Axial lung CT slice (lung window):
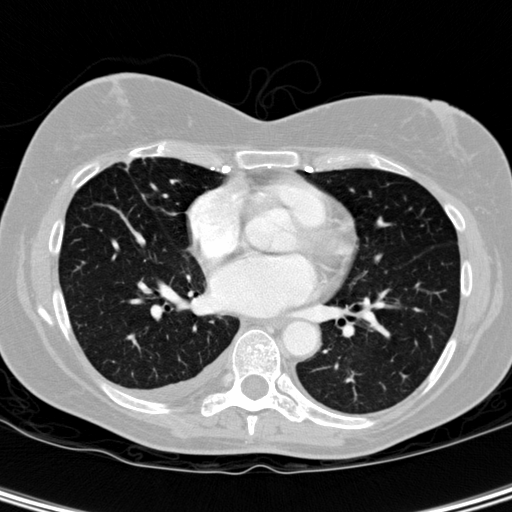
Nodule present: no